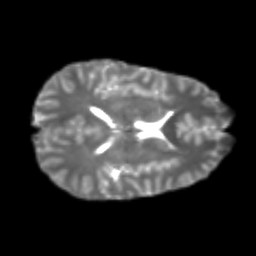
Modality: T2w
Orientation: axial
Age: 22
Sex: male
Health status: healthy
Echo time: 0.074 s